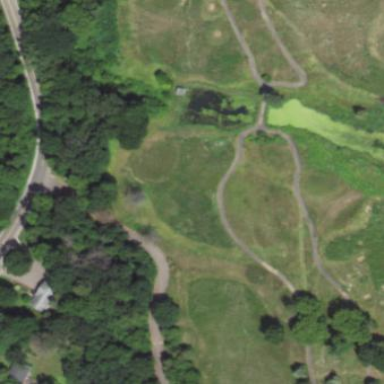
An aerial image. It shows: Grassy area designated as golf fairway.